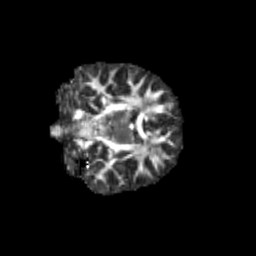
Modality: FA
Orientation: coronal
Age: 10
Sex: female
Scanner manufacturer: siemens
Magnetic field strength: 3 T
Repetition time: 3.8 s
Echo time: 0.07 s